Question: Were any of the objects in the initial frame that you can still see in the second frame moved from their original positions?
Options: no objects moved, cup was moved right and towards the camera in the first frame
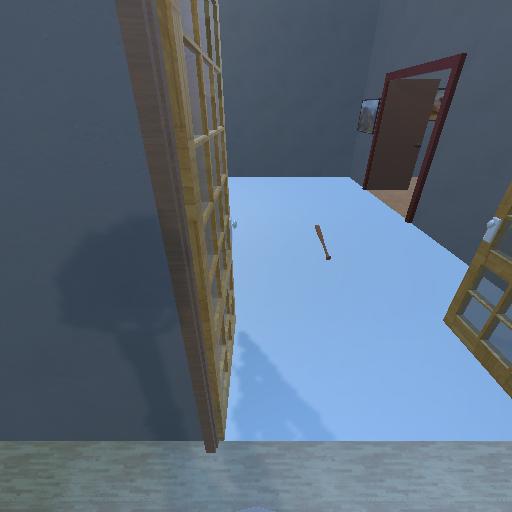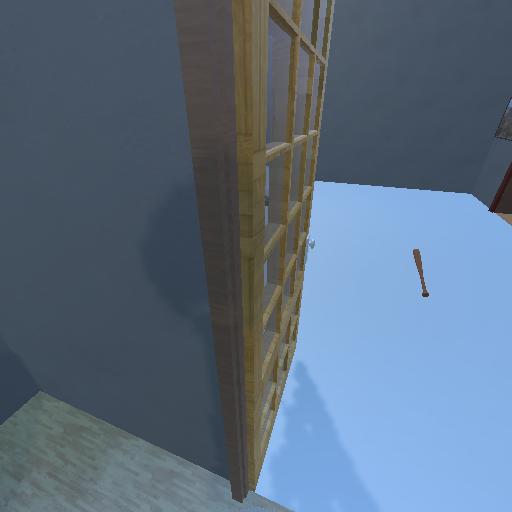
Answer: no objects moved